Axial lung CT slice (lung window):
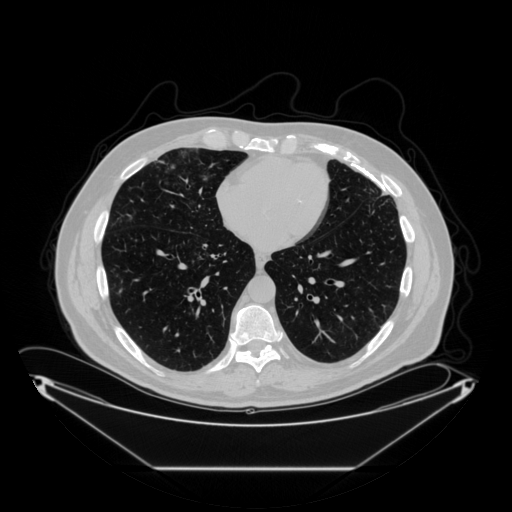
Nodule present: no